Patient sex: F
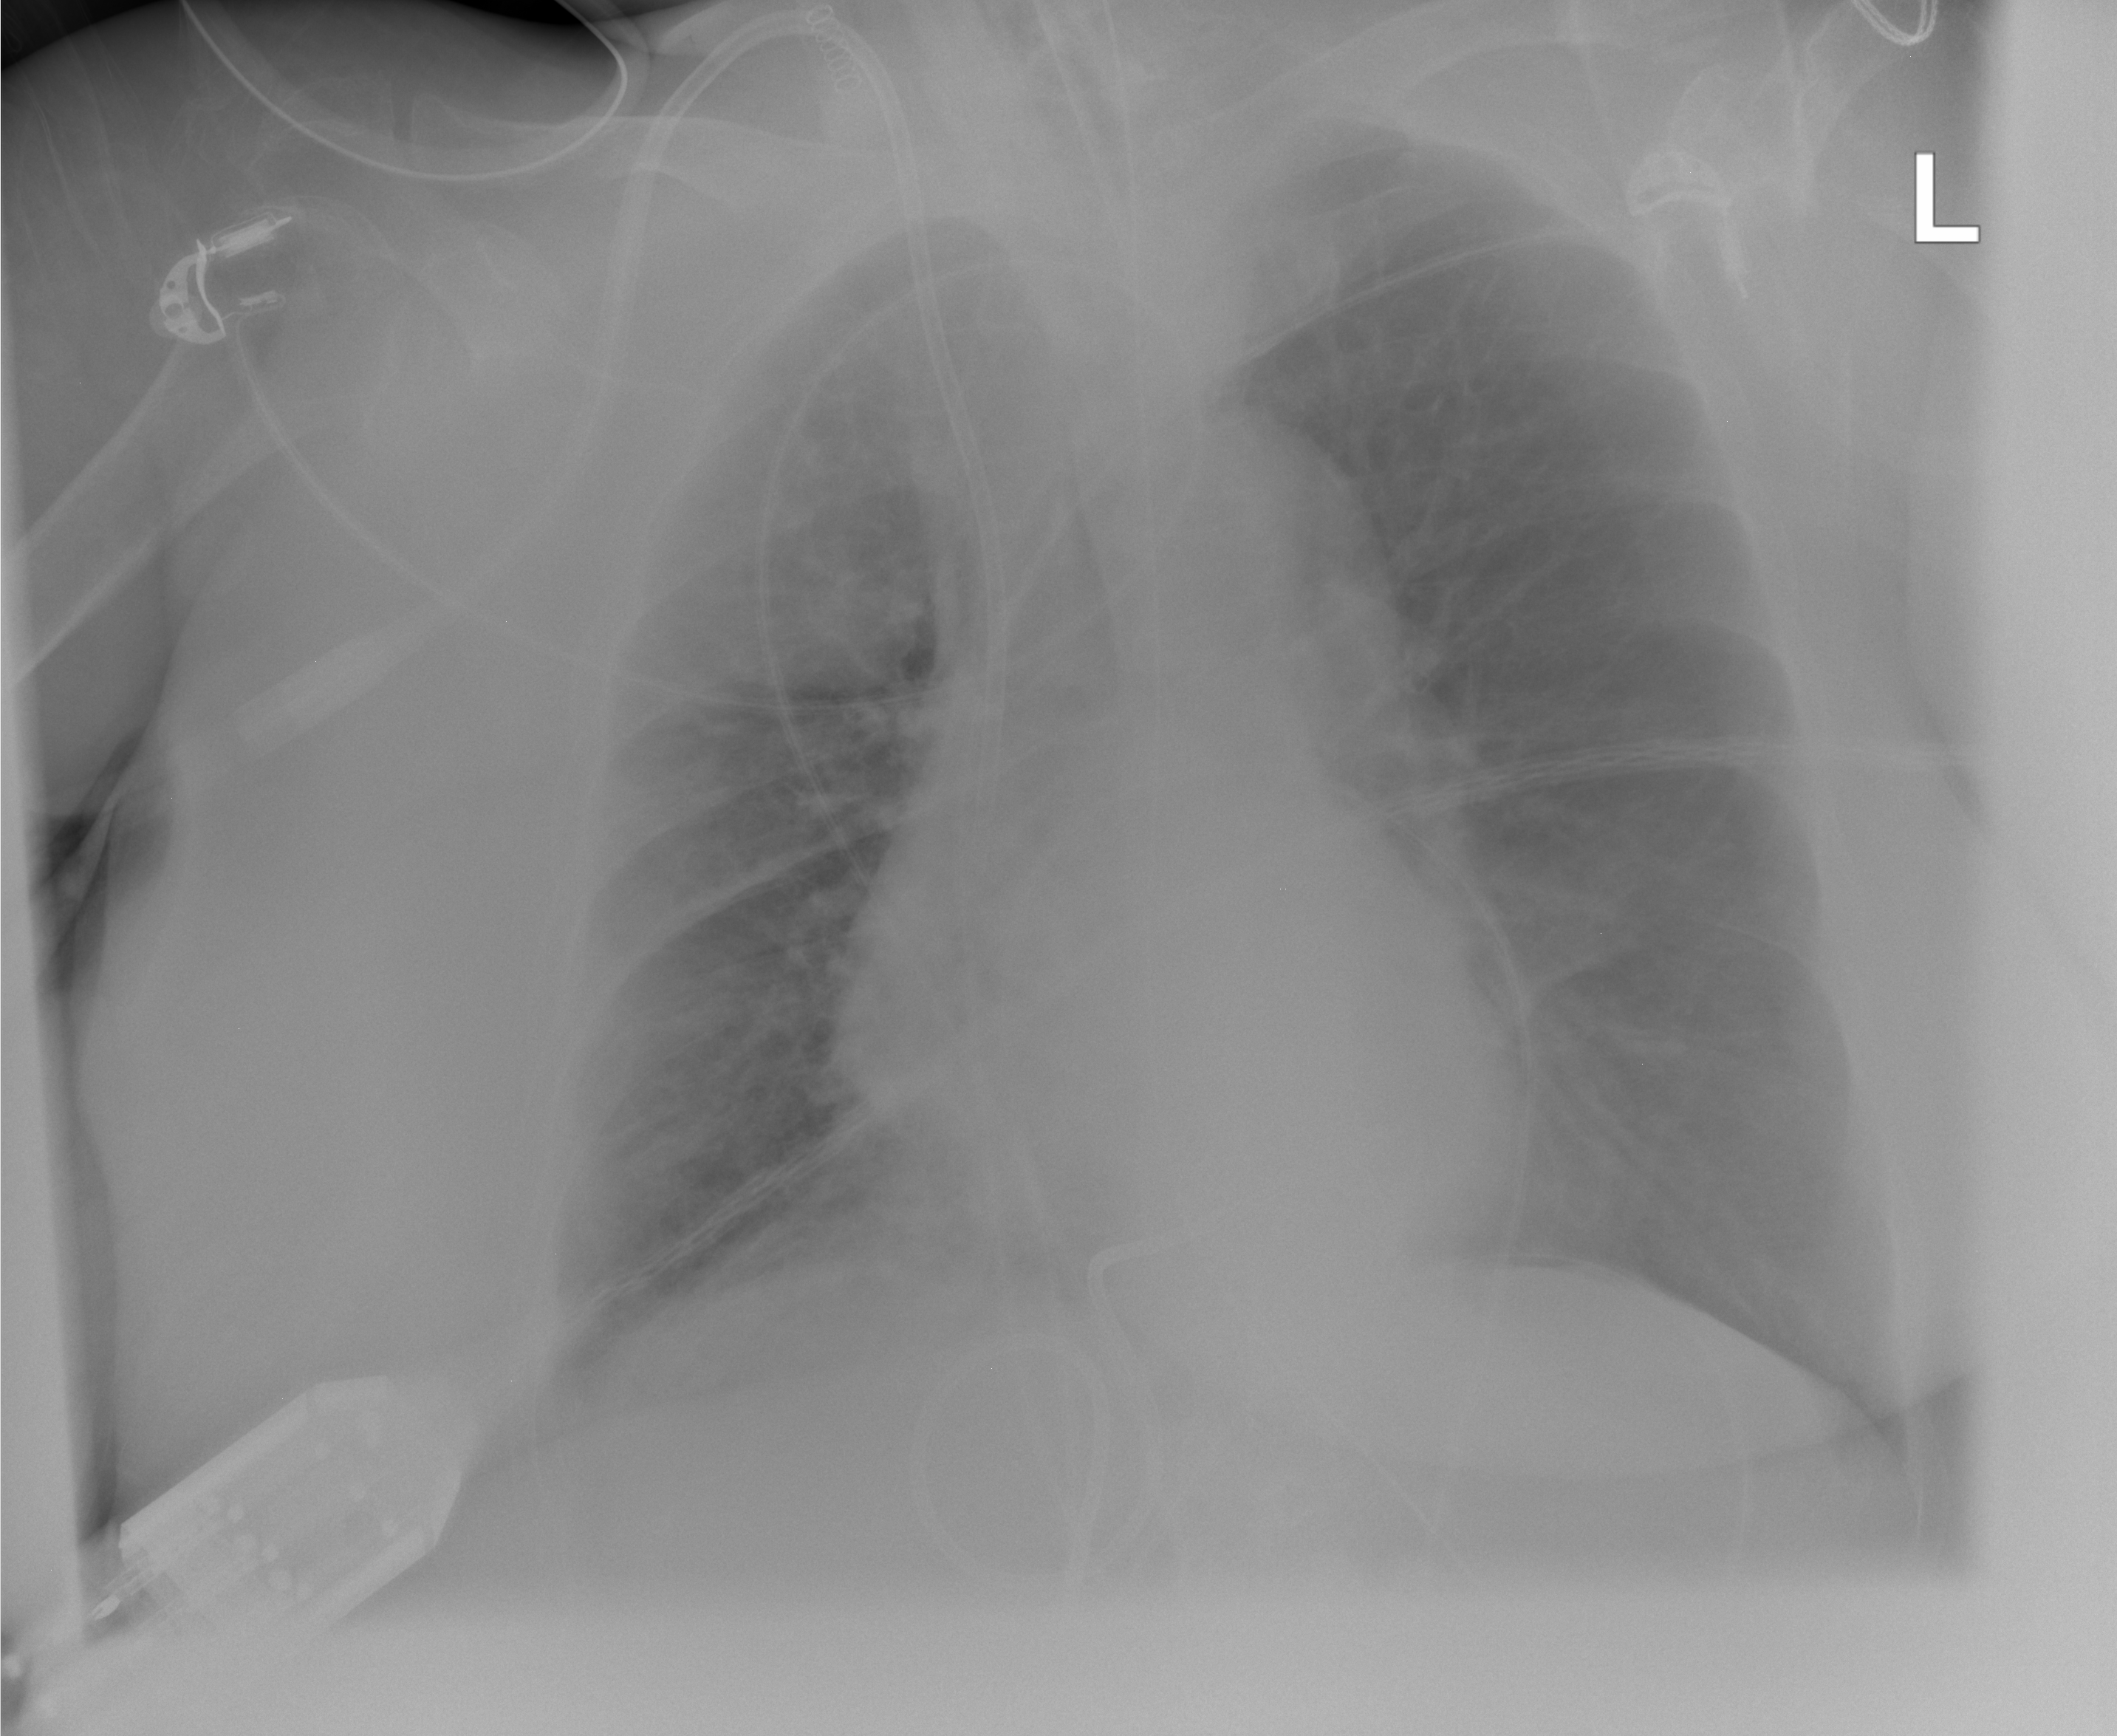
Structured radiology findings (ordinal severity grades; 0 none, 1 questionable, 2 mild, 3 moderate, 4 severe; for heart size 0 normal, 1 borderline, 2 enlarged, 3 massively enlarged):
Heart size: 0
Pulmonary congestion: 2
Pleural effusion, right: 0
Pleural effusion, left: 0
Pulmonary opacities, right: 1
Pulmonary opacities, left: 0
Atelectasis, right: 0
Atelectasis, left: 0